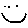
Label: smiley face